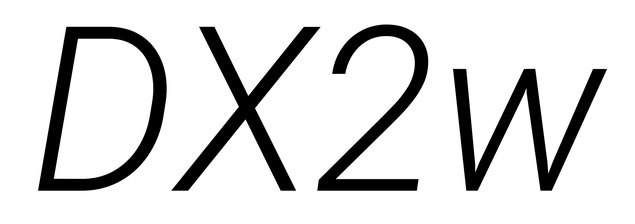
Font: Roboto-Italic_Light_Italic